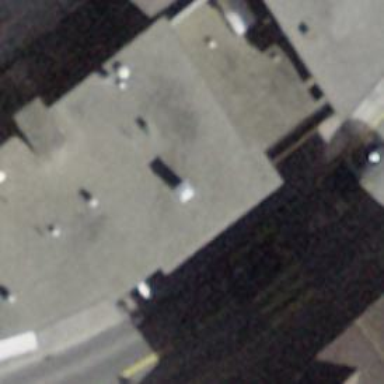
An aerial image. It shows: Clothing store.